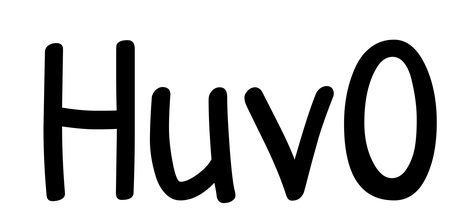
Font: PatrickHand-Regular